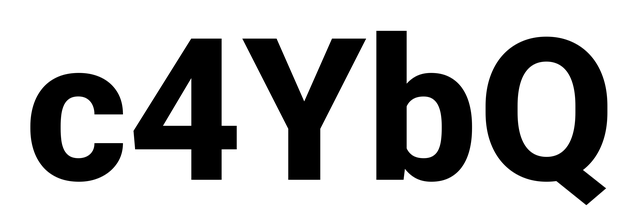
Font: Roboto_ExtraBold